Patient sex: M
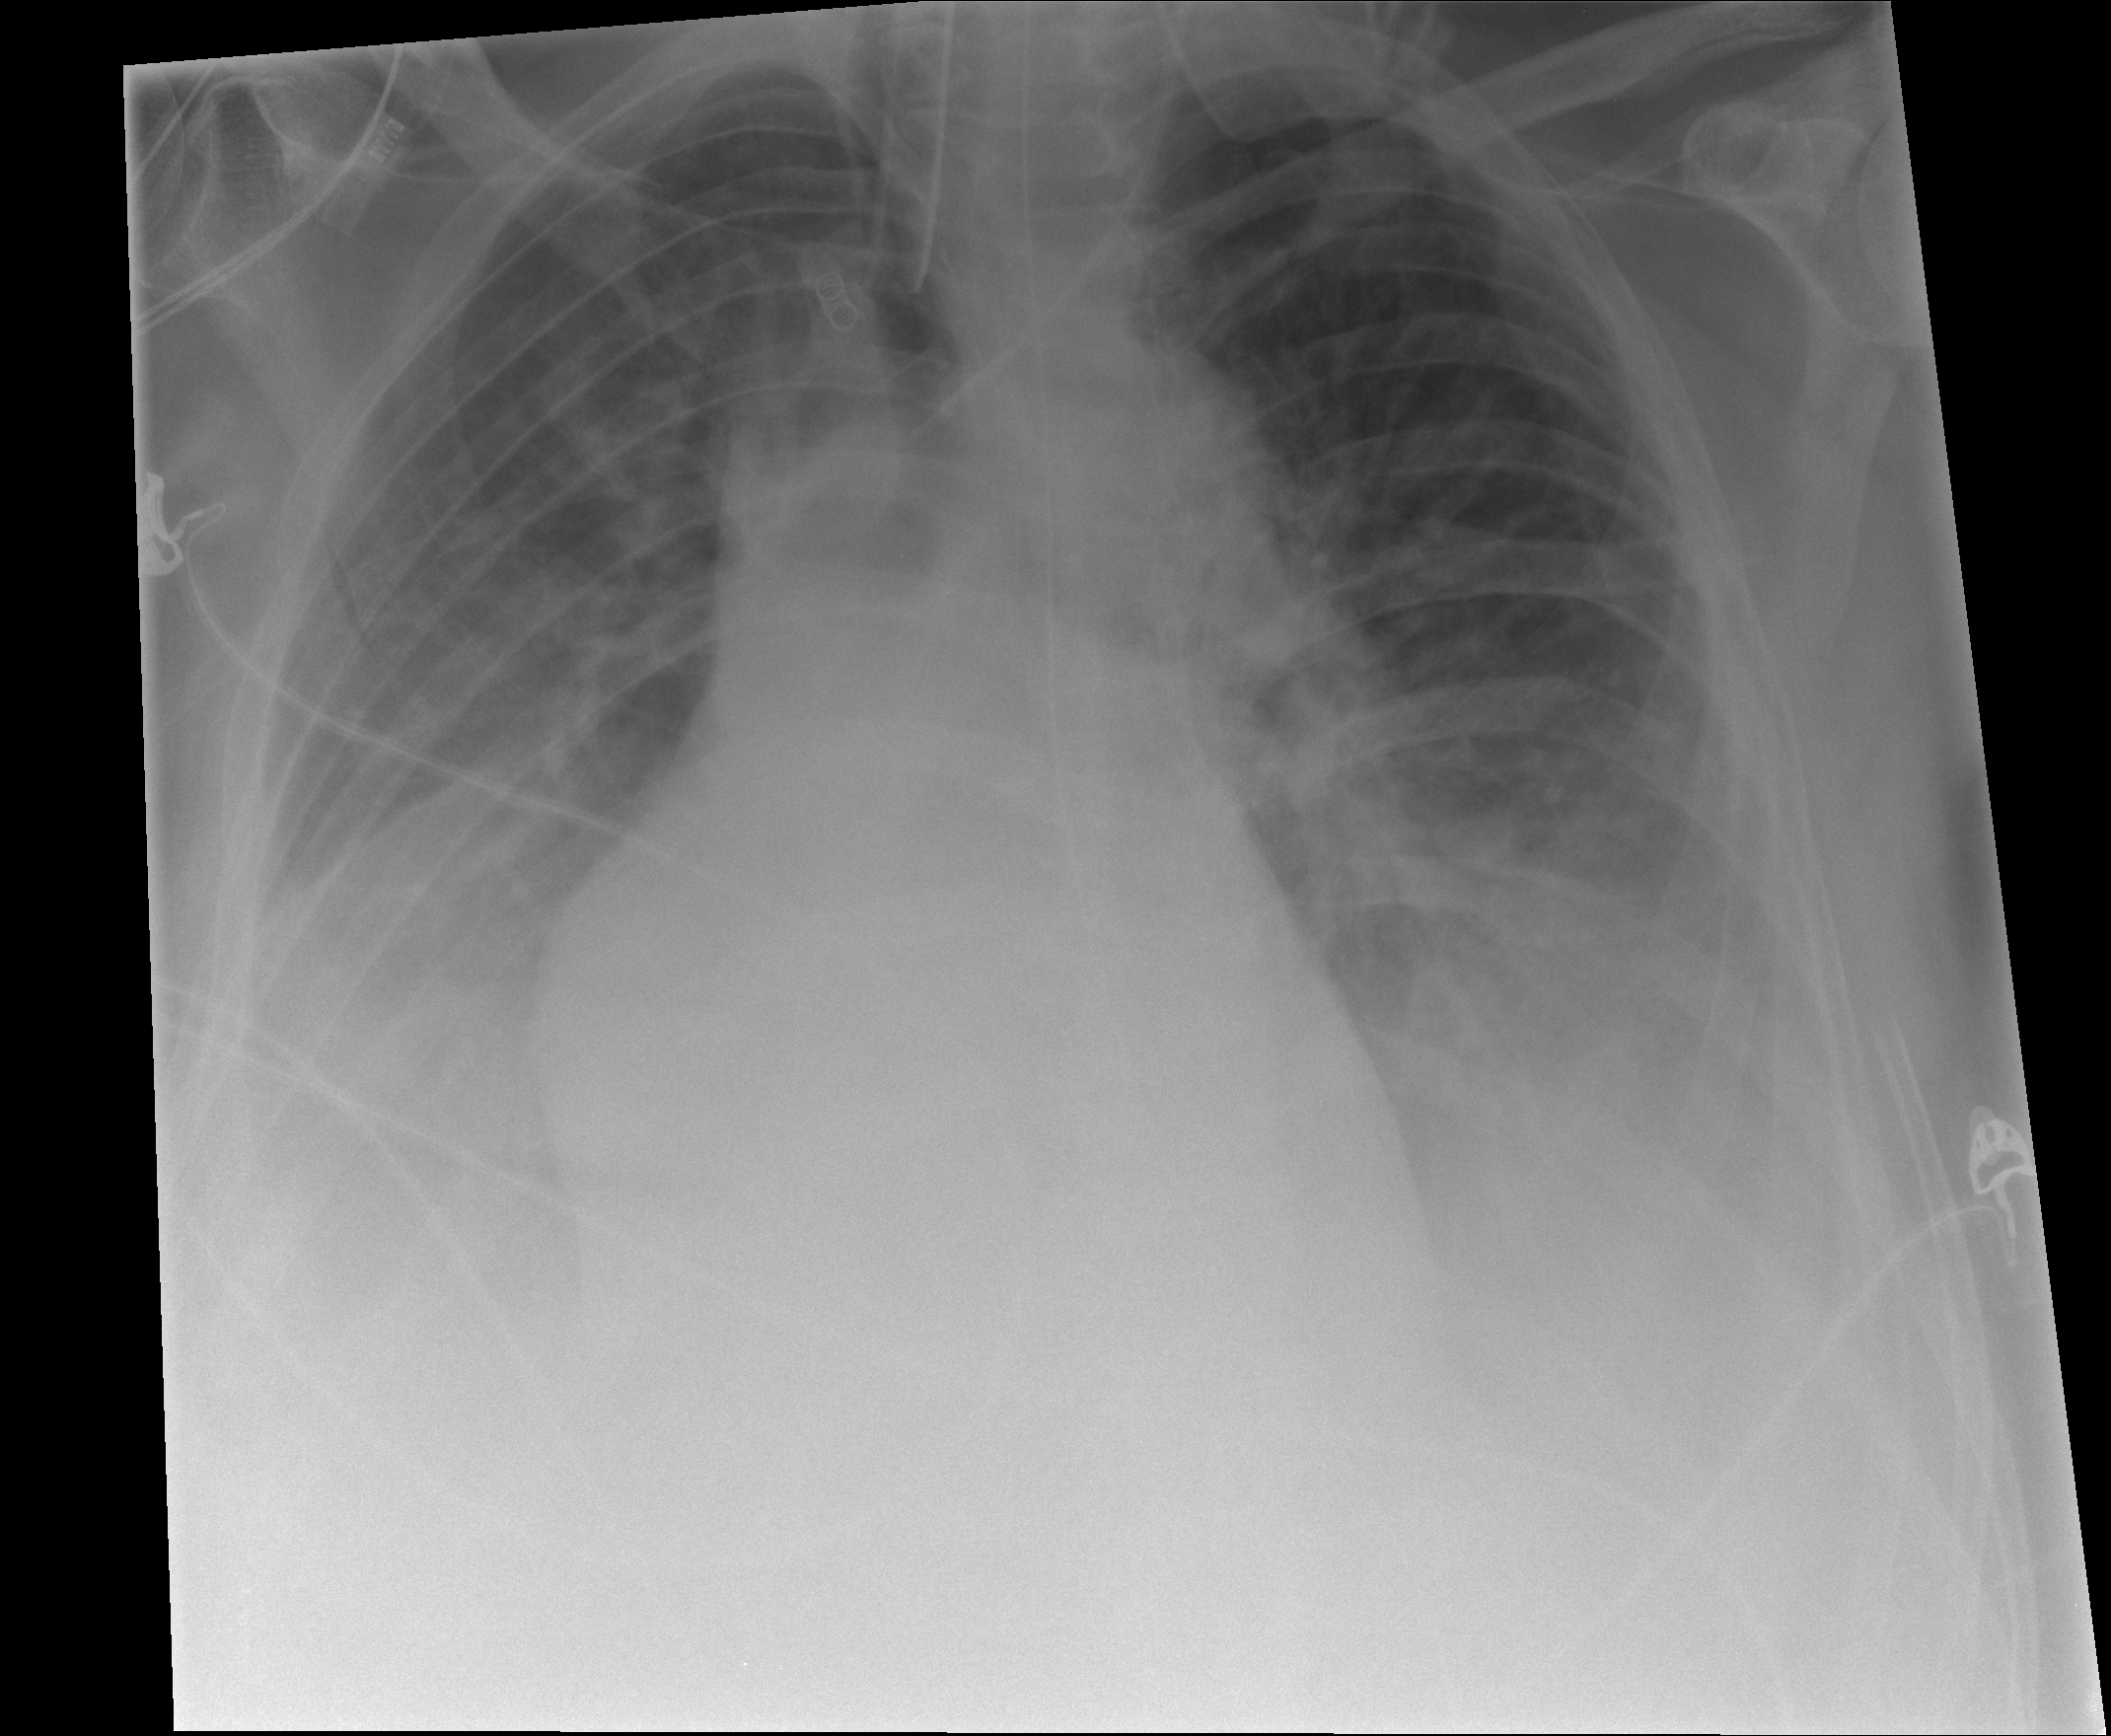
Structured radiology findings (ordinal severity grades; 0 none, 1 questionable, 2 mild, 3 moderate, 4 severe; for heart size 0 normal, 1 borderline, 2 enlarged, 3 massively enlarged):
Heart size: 2
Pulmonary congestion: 3
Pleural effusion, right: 3
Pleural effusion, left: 3
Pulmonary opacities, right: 1
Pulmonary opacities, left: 1
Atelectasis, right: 3
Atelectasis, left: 3